九年级 · 度量几何学
(本题7分)（2021$cdot$浙江$cdot$金华市南苑中学九年级期中）正方形$ABCD$边长为$6,M、$$N$分别是$BC、CD$上的两个动点,当$M$点在$BC$上运动时,保持$AM$和$MN$垂直.(1)设$BM=x$,梯形$ABCN$的面积为$y$,求$y$与$x$之间的函数关系式;当$M$点运动到什么位置时，四边形$ABCN$面积最大，并求出最大面积；(2)当$M$点运动到什么位置时,Rt$triangleABMsim{Rt}triangleAMN$,求此时$x$的值.
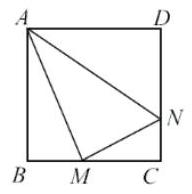
答案: (1)y=-$frac{1}{2}x^{2}+3x+18(0<x<6)$,点$M$运动到$BC$的中点时,四边形$ABCN$的面积最大，最大面积为$frac{45}{2}$(2)当$M$点运动到$BC$为中点位置时,Rt$triangleABMsim{Rt}triangleAMN,x=3$
解析: 【分析】(1)先证明Rt$triangleABMsim{Rt}triangleMCN$,可求$CN=frac{-x^{2}+6x}{6}$,由梯形的面积公式可求$y=-frac{1}{2}(x-3)^{2}+frac{45}{2}(0<x<6)$,由二次函数的性质可求解；（2）由相似三角形的性质求出$AM,MN$的长,则可证Rt$triangleABMsimRttriangleAMN$.(1)解:在正方形$ABCD$中,$AB=BC=CD=4,angleB=angleC=90^{circ}$,$becauseAMperpMN$```$thereforeangleAMN=90^{circ}$$thereforeangleCMN+angleAMB=90^{circ}$,又$becauseangleMAB+angleAMB=90^{circ}$,$thereforeangleMAB=angleCMN$$therefore$Rt$triangleABMsim{Rt}triangleMCN$$thereforefrac{AB}{MC}=frac{BM}{CN}$,即$frac{6}{6-x}=frac{x}{CN}$,$thereforeCN=frac{-x^{2}+6x}{6}$,$y=S_{text{梯形}ABCN}=frac{1}{2}times(CN+AB)timesBC=frac{1}{2}timesleft(frac{-x^{2}+6x}{6}+6right)times6=-frac{1}{2}x^{2}+3x+18=-frac{1}{2}(x-3)^{2}+frac{45}{2}$$(0<x<6)$,当$x=3$时,$y$取最大值,最大值为$frac{45}{2}$,```即点$M$运动到$BC$的中点时,四边形$ABCN$的面积最大,最大面积为$frac{45}{2}$；(2)解：当$M$点运动到$BC$为中点位置时,Rt$triangleABMsim{Rt}triangleAMN$.理由如下:$because$四边形$ABCD$为正方形,$thereforeAB=BC=6,BM=MC=3$,$thereforeAM=3sqrt{5}$,$because{Rt}triangleABMsim{Rt}triangleMCN$$thereforefrac{AM}{MN}=frac{AB}{MC}=2$,$thereforeMN=frac{1}{2}AM=frac{3}{2}sqrt{5}$,$becausefrac{AM}{AB}=frac{3sqrt{5}}{6}=frac{sqrt{5}}{2},frac{MN}{BM}=frac{frac{3sqrt{5}}{2}}{3}=frac{sqrt{5}}{2}$,$thereforefrac{AM}{AB}=frac{MN}{BM}$,而$angleABM=angleAMN=90^{circ}$,$therefore$Rt$triangleABMsim{Rt}triangleAMN$,$therefore$当$x=3$时,${Rt}triangleABMsim{Rt}triangleAMN$,【点睛】本题考查了正方形的性质,相似三角形的判定和性质,梯形的面积公式,二次函数的性质等知识,证明Rt$triangleABMsim{Rt}triangleMCN$是解本题的关键.